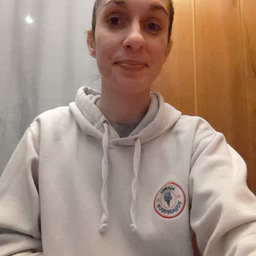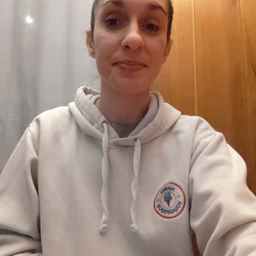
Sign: haveto